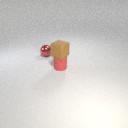
small red rubber cylinder in front of small red metal sphere